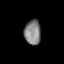
Tissue: lung
Cell type: Fibroblasts
Senescence score: 0.6466
Nuclear area (px): 399
Mean DAPI intensity: 129.105